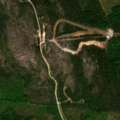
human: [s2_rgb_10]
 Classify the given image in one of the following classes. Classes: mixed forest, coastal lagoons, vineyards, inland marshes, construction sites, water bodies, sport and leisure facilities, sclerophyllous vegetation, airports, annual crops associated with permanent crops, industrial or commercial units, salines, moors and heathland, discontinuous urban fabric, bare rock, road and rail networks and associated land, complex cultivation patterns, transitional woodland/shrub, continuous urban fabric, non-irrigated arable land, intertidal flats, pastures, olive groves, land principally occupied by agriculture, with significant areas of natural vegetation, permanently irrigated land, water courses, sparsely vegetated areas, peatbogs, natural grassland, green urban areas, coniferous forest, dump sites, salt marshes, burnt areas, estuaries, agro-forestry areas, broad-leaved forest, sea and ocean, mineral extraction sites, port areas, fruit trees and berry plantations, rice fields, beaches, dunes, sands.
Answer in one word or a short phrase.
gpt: coniferous forest, mixed forest